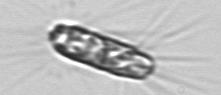
Label: Corethron_hystrix